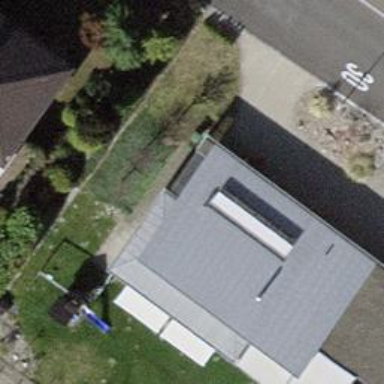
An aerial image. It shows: Building with flat roof.